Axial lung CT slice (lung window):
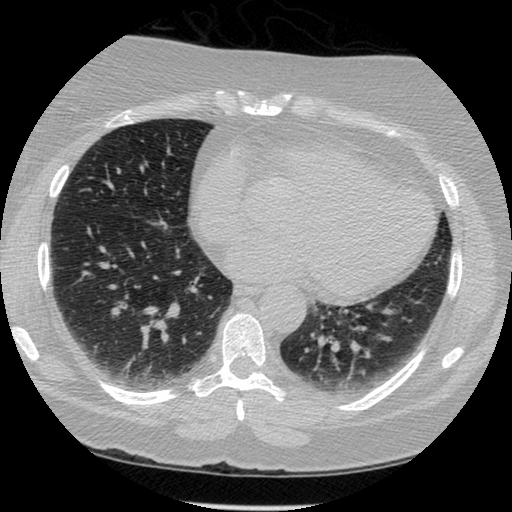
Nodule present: no